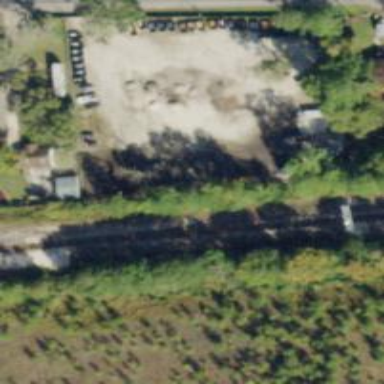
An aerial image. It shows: Site related to railway infrastructure.